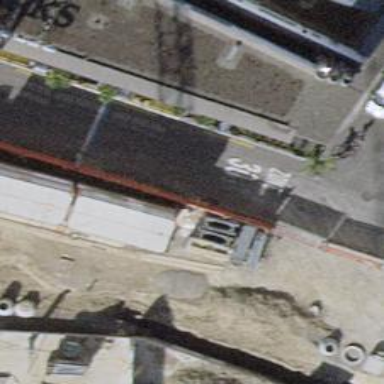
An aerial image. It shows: Residential road with asphalt surface. There are sidewalks on both sides and designated cycle lane on the left.